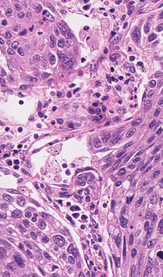
Tumor epithelial tissue: yes
Tumor-associated stroma tissue: yes
Normal tissue: no